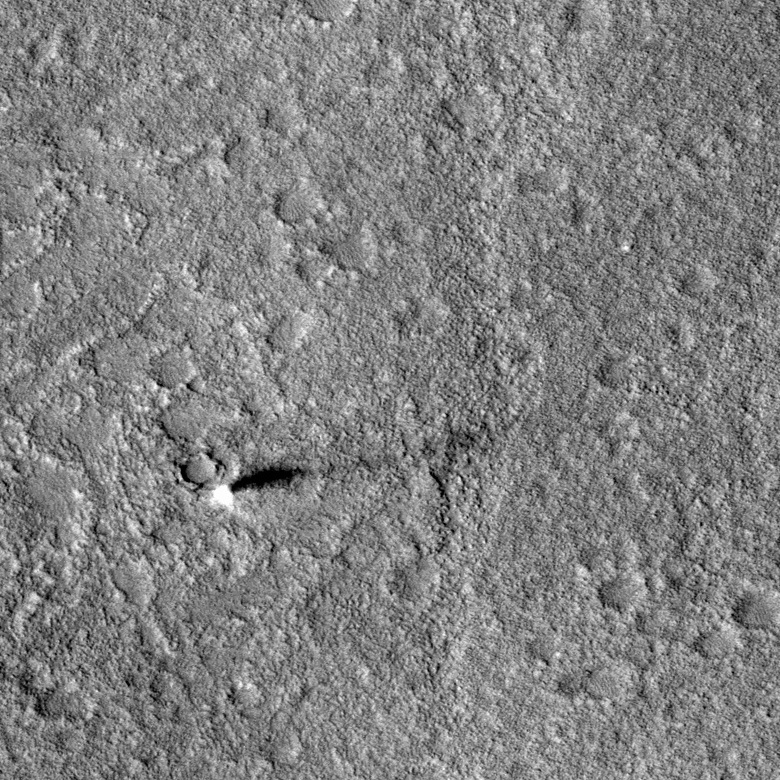
Label: dustdevil